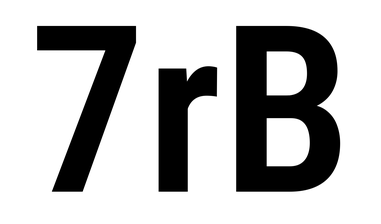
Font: Roboto_Condensed_SemiBold